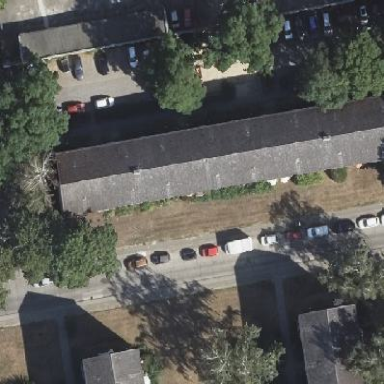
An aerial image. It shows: Gabled roof adorns the apartments building.